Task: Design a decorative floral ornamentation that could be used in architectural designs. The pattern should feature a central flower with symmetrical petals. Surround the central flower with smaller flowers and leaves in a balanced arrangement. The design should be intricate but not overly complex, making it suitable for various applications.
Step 1524:
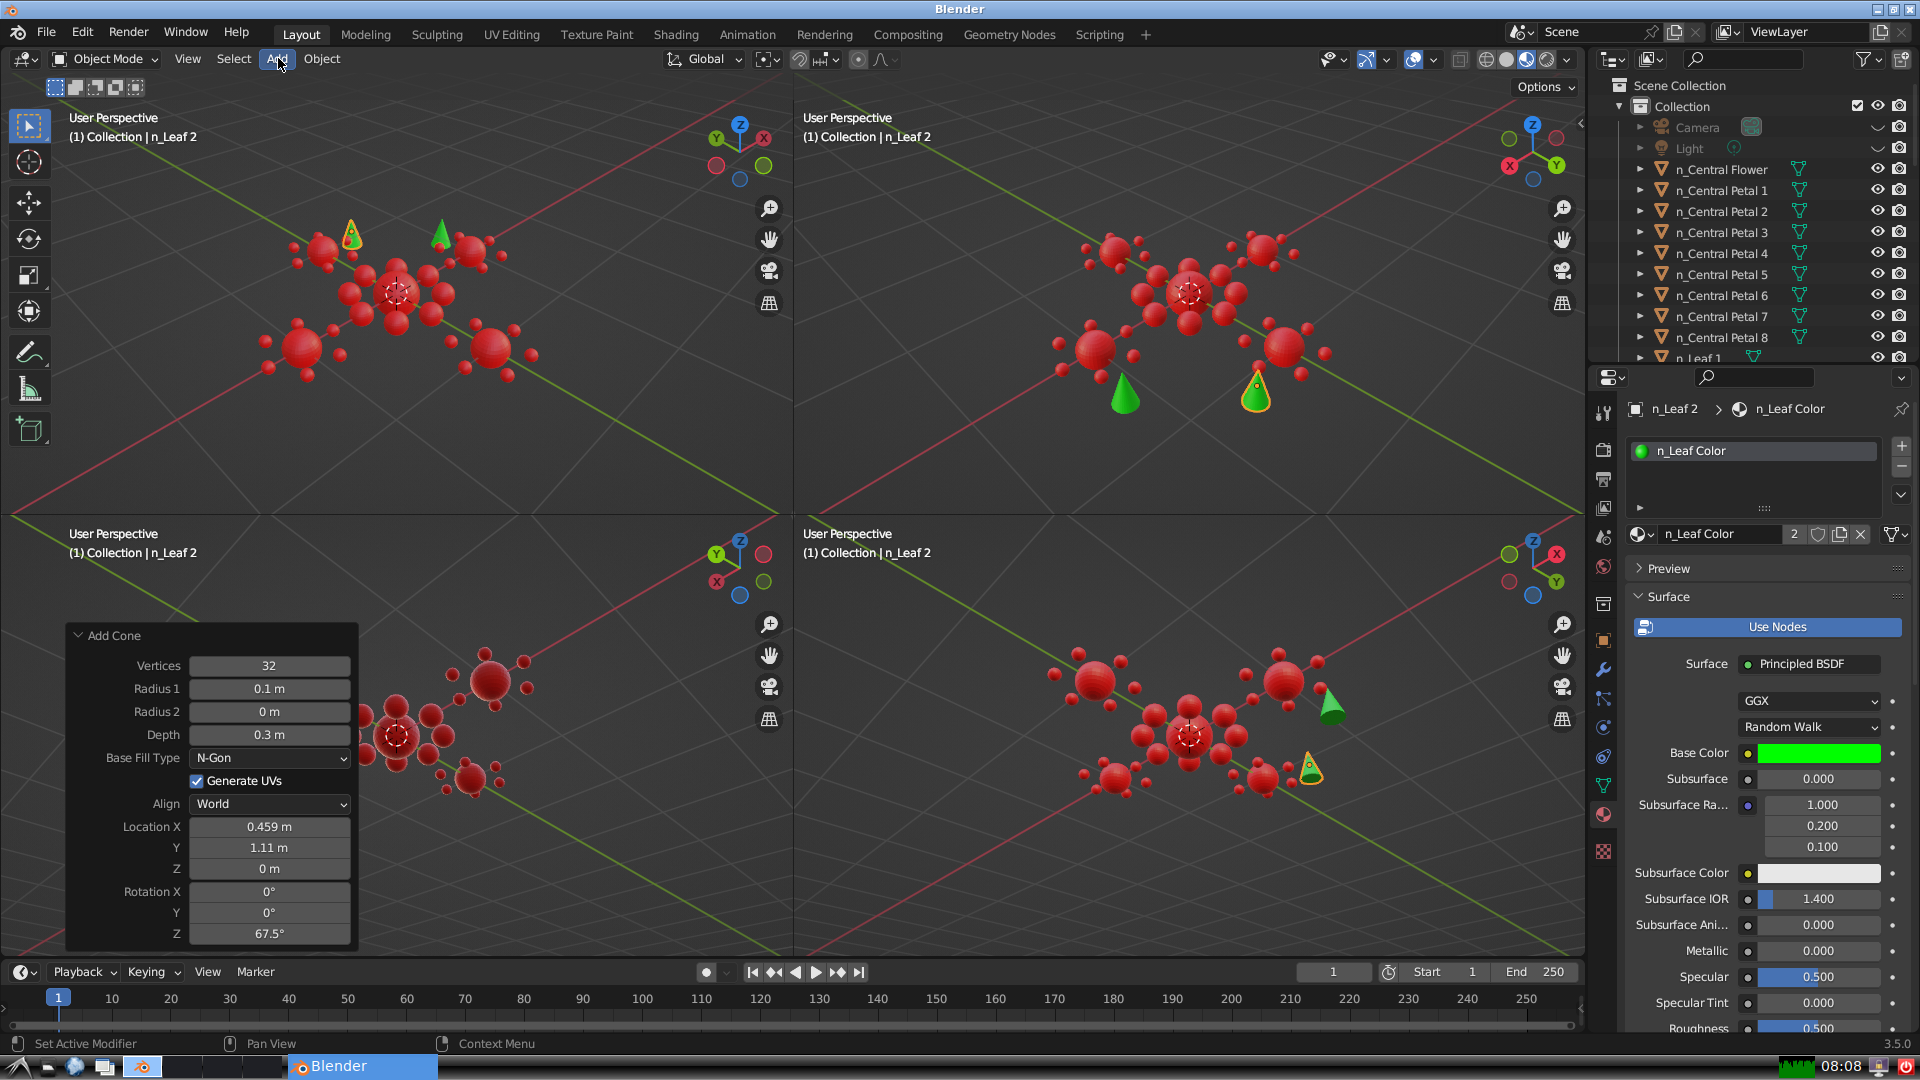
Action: click: no